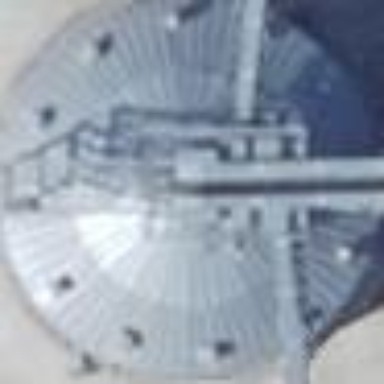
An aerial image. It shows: Silo.